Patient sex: F
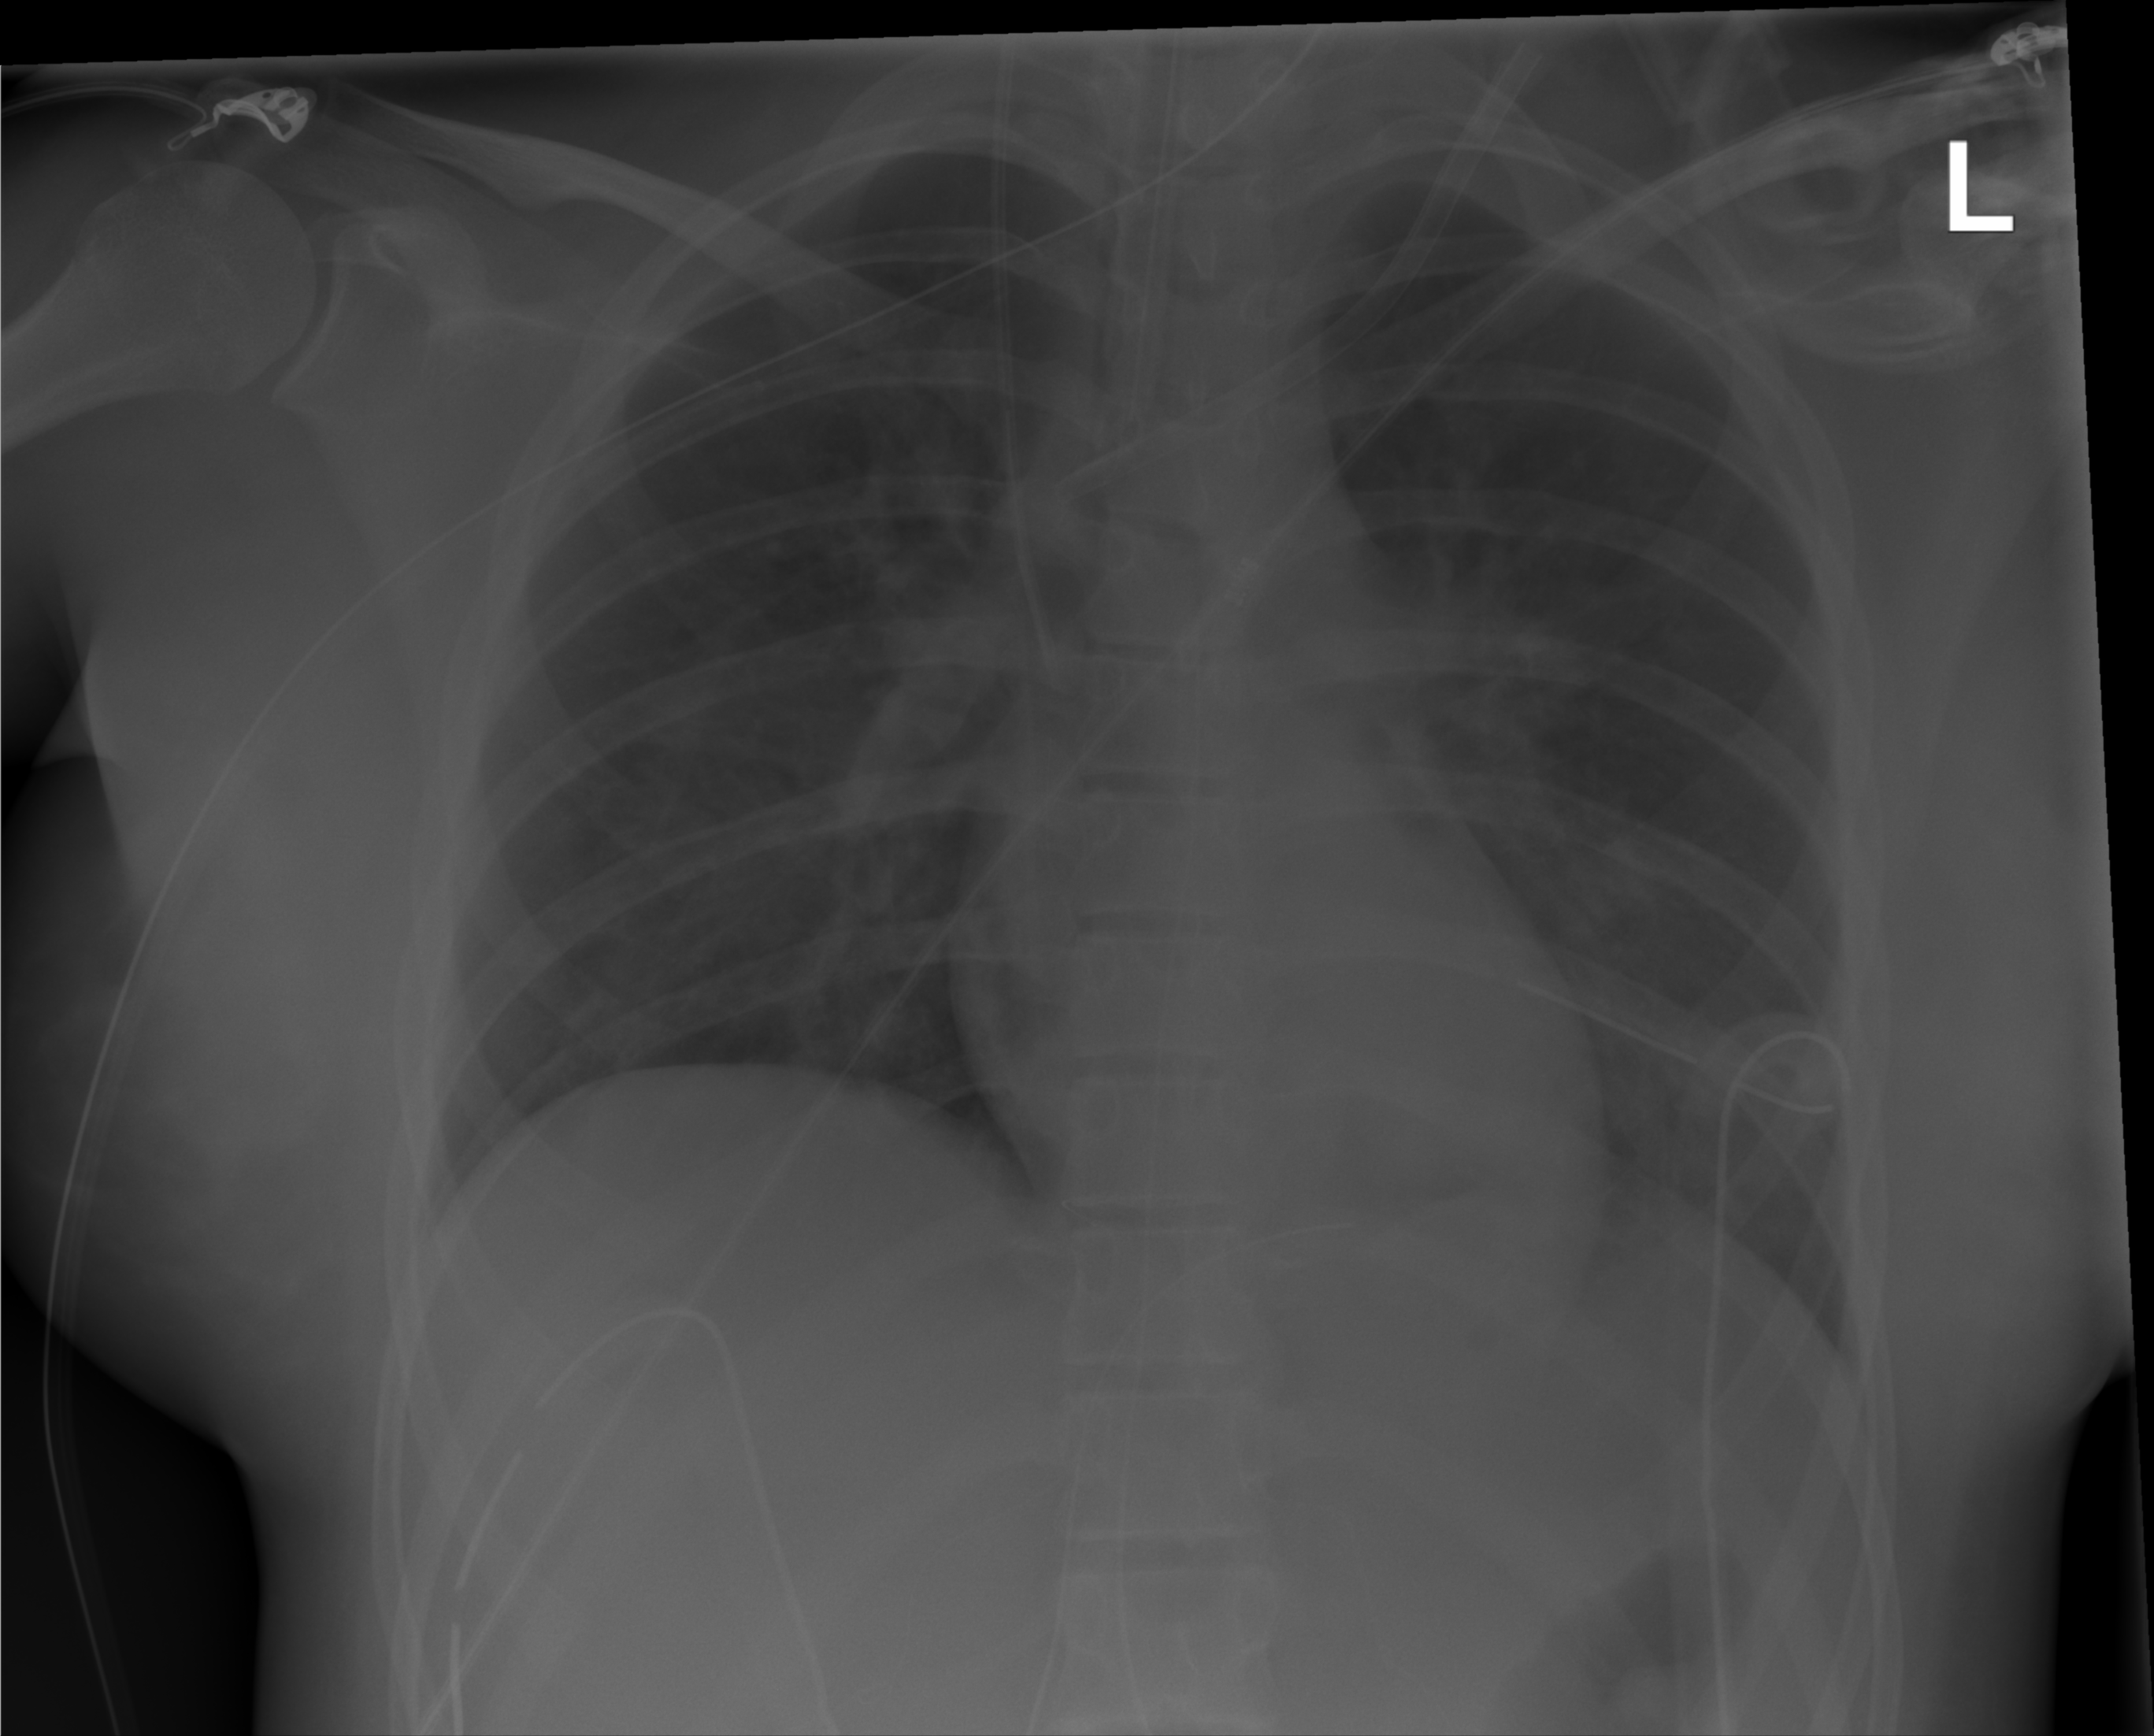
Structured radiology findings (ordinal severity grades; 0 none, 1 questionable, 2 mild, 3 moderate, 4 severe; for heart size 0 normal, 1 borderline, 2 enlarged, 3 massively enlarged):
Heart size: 0
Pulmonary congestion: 0
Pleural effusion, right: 0
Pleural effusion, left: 0
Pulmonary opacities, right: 1
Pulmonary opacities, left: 1
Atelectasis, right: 1
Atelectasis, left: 2